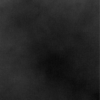
Label: dusty